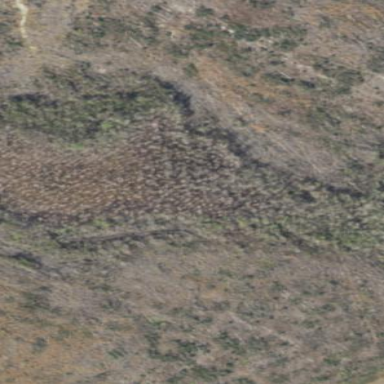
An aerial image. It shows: Swamp wetland with needleleaved vegetation.